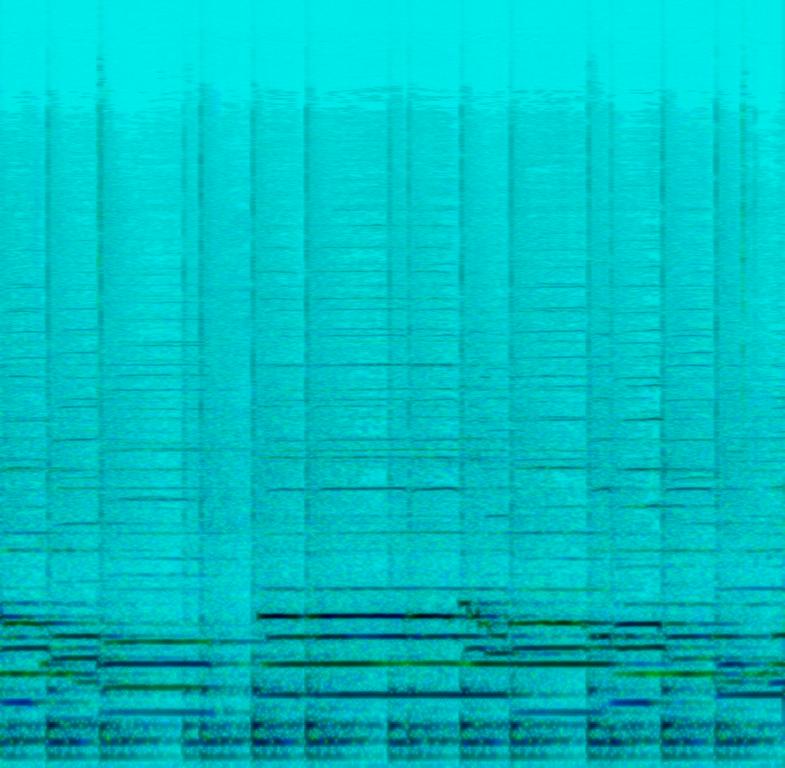
The low quality recording features a renaissance music that consists of soft wooden percussion and mellow, harmonized flute melody playing on top of it. The recording is a bit noisy, but it also sounds soulful, mellow, passionate, emotional and vintage - It really puts the listener in a period of renaissance.